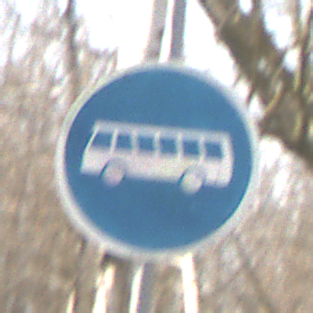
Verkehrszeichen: Busssonderstreifen
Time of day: MorningAfternoon
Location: Outdoor (Nature)
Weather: Clear
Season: Winter
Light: Natural